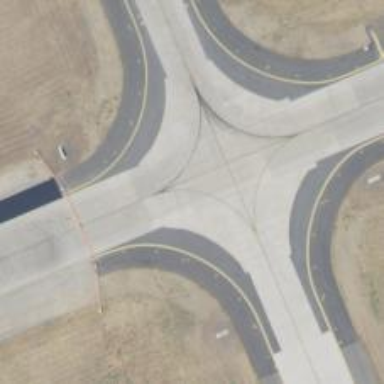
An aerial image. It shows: View of taxiway at the airport.